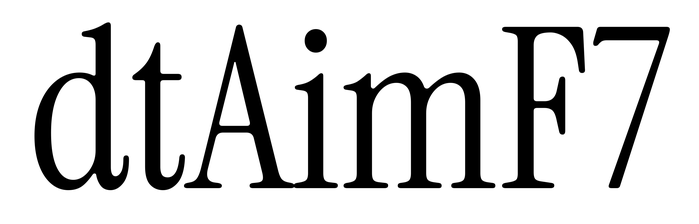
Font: InstrumentSerif-Regular